Interaction volume radius: 10 \u00c5
Interaction volume height: 10 \u00c5
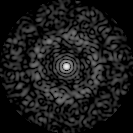
Disorder parameter: 0.826